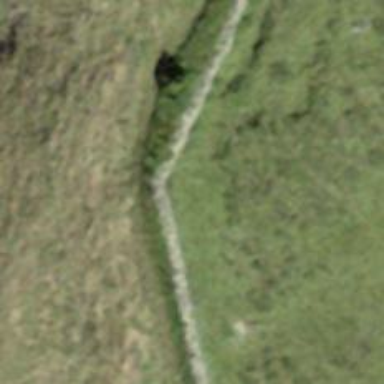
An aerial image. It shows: Fence.